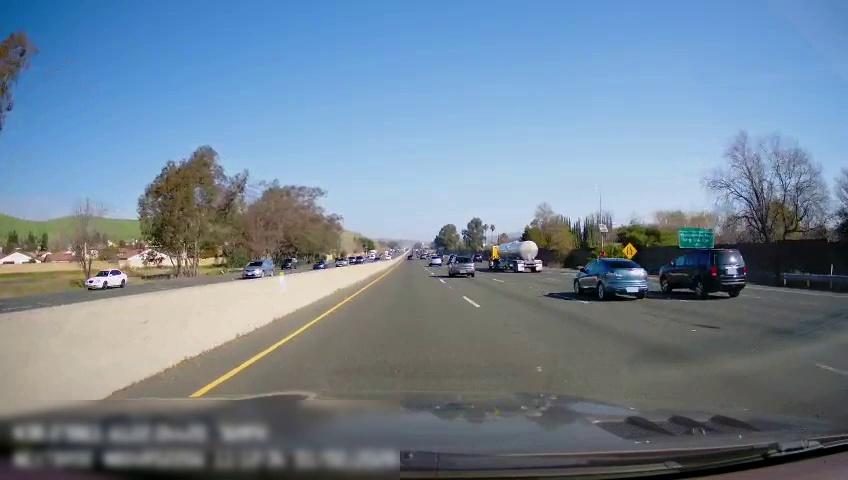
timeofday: Day
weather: Sunny
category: Drivable Space
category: Drivable Space
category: Vehicles | SUV
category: Vehicles | Truck
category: Vehicles | Car
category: Vehicles | Car
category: Vehicles | Car
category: Vehicles | SUV
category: Vehicles | Car
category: Vehicles | Other LV
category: Vehicles | SUV
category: Vehicles | SUV
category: Vehicles | Other LV
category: Vehicles | Car
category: Vehicles | Car
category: Vehicles | Car
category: Lanes | Alternate Lane
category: Lanes | Current Lane
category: Lanes | Current Lane
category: Lanes | Alternate Lane
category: Lanes | Opposite Lane
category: Traffic | Signs
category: Traffic | Signs